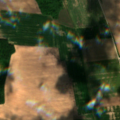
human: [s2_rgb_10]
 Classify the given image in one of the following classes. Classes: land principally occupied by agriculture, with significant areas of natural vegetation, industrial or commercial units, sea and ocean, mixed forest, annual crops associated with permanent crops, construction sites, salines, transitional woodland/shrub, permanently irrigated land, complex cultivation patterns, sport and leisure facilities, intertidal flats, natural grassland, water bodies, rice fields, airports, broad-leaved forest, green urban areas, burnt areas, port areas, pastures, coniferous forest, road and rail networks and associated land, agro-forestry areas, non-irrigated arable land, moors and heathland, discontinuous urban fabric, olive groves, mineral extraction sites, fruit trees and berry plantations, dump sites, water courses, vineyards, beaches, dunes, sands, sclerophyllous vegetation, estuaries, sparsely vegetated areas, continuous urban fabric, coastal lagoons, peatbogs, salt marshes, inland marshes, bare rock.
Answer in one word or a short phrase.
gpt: non-irrigated arable land, broad-leaved forest, transitional woodland/shrub